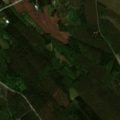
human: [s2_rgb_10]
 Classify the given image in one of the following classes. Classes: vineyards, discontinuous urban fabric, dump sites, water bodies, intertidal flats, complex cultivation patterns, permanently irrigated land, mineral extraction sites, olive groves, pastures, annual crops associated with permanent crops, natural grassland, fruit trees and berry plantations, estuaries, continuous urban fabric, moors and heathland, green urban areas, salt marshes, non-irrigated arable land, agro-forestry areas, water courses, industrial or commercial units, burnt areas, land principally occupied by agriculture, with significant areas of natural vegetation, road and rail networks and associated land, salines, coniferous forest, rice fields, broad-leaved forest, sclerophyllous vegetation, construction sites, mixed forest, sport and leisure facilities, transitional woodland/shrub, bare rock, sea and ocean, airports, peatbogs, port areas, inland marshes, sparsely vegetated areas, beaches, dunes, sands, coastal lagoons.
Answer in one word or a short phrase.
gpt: land principally occupied by agriculture, with significant areas of natural vegetation, coniferous forest, mixed forest, transitional woodland/shrub